Question: I use expo template for creating an application. I would like to make the bottom menu with border-radius, but I have white space instead of background the page. How to fix it? Example see on the image
My styles for createBottomTabNavigator:
'''
width: '100%',
height: 94,
paddingBottom: 20,
backgroundColor: 'red',
borderTopLeftRadius: 51,
borderTopRightRadius: 51,
borderWidth: 0,
borderColor: '#68a0cf',
overflow: 'hidden'
'''
My styles for page(screen):
'''
backgroundColor: 'blue',
flex: 1,
flexDirection: 'row',
flexWrap: 'wrap',
alignItems: 'flex-start'
'''

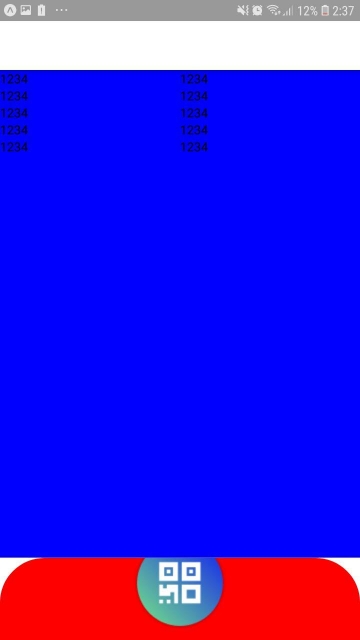
Answer: You should take the parent container for both the Bottom tab navigator and the page and style it with with = screenWidth and hight = screenHeight and make the background color blue of whatever you want.
By this way you will be able to get off with these white spaces.